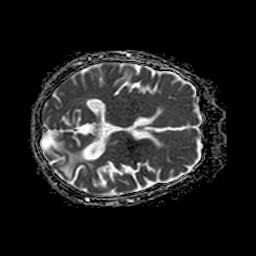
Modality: ADC
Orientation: axial
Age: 62
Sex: female
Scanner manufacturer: philips
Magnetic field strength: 1.5 T
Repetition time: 3.259 s
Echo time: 0.09092 s